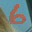
Label: 6